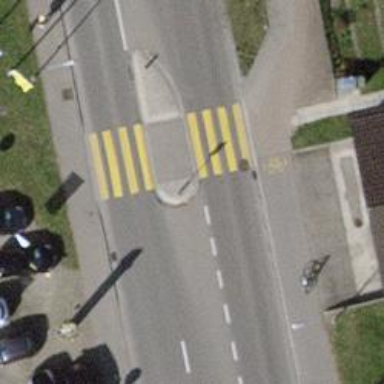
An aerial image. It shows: Secondary road with asphalt surface and sidewalks on both sides.